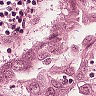
Metastatic tissue present: yes